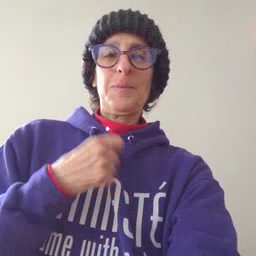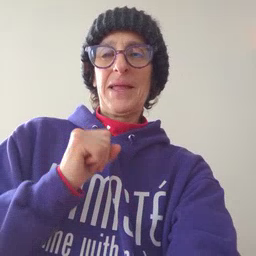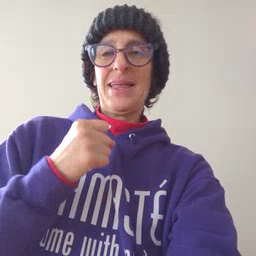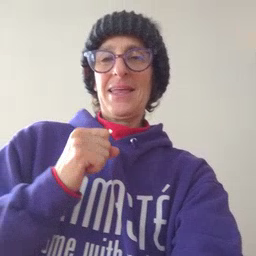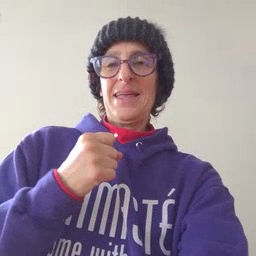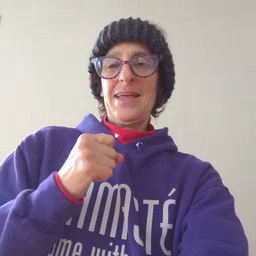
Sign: make